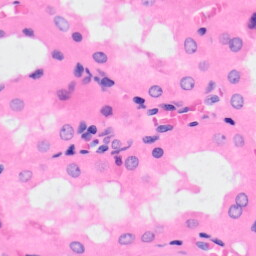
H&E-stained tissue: Kidney